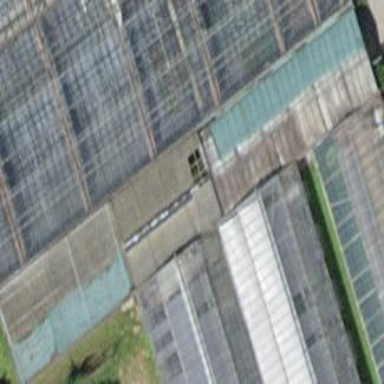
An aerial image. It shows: Greenhouse.